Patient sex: M
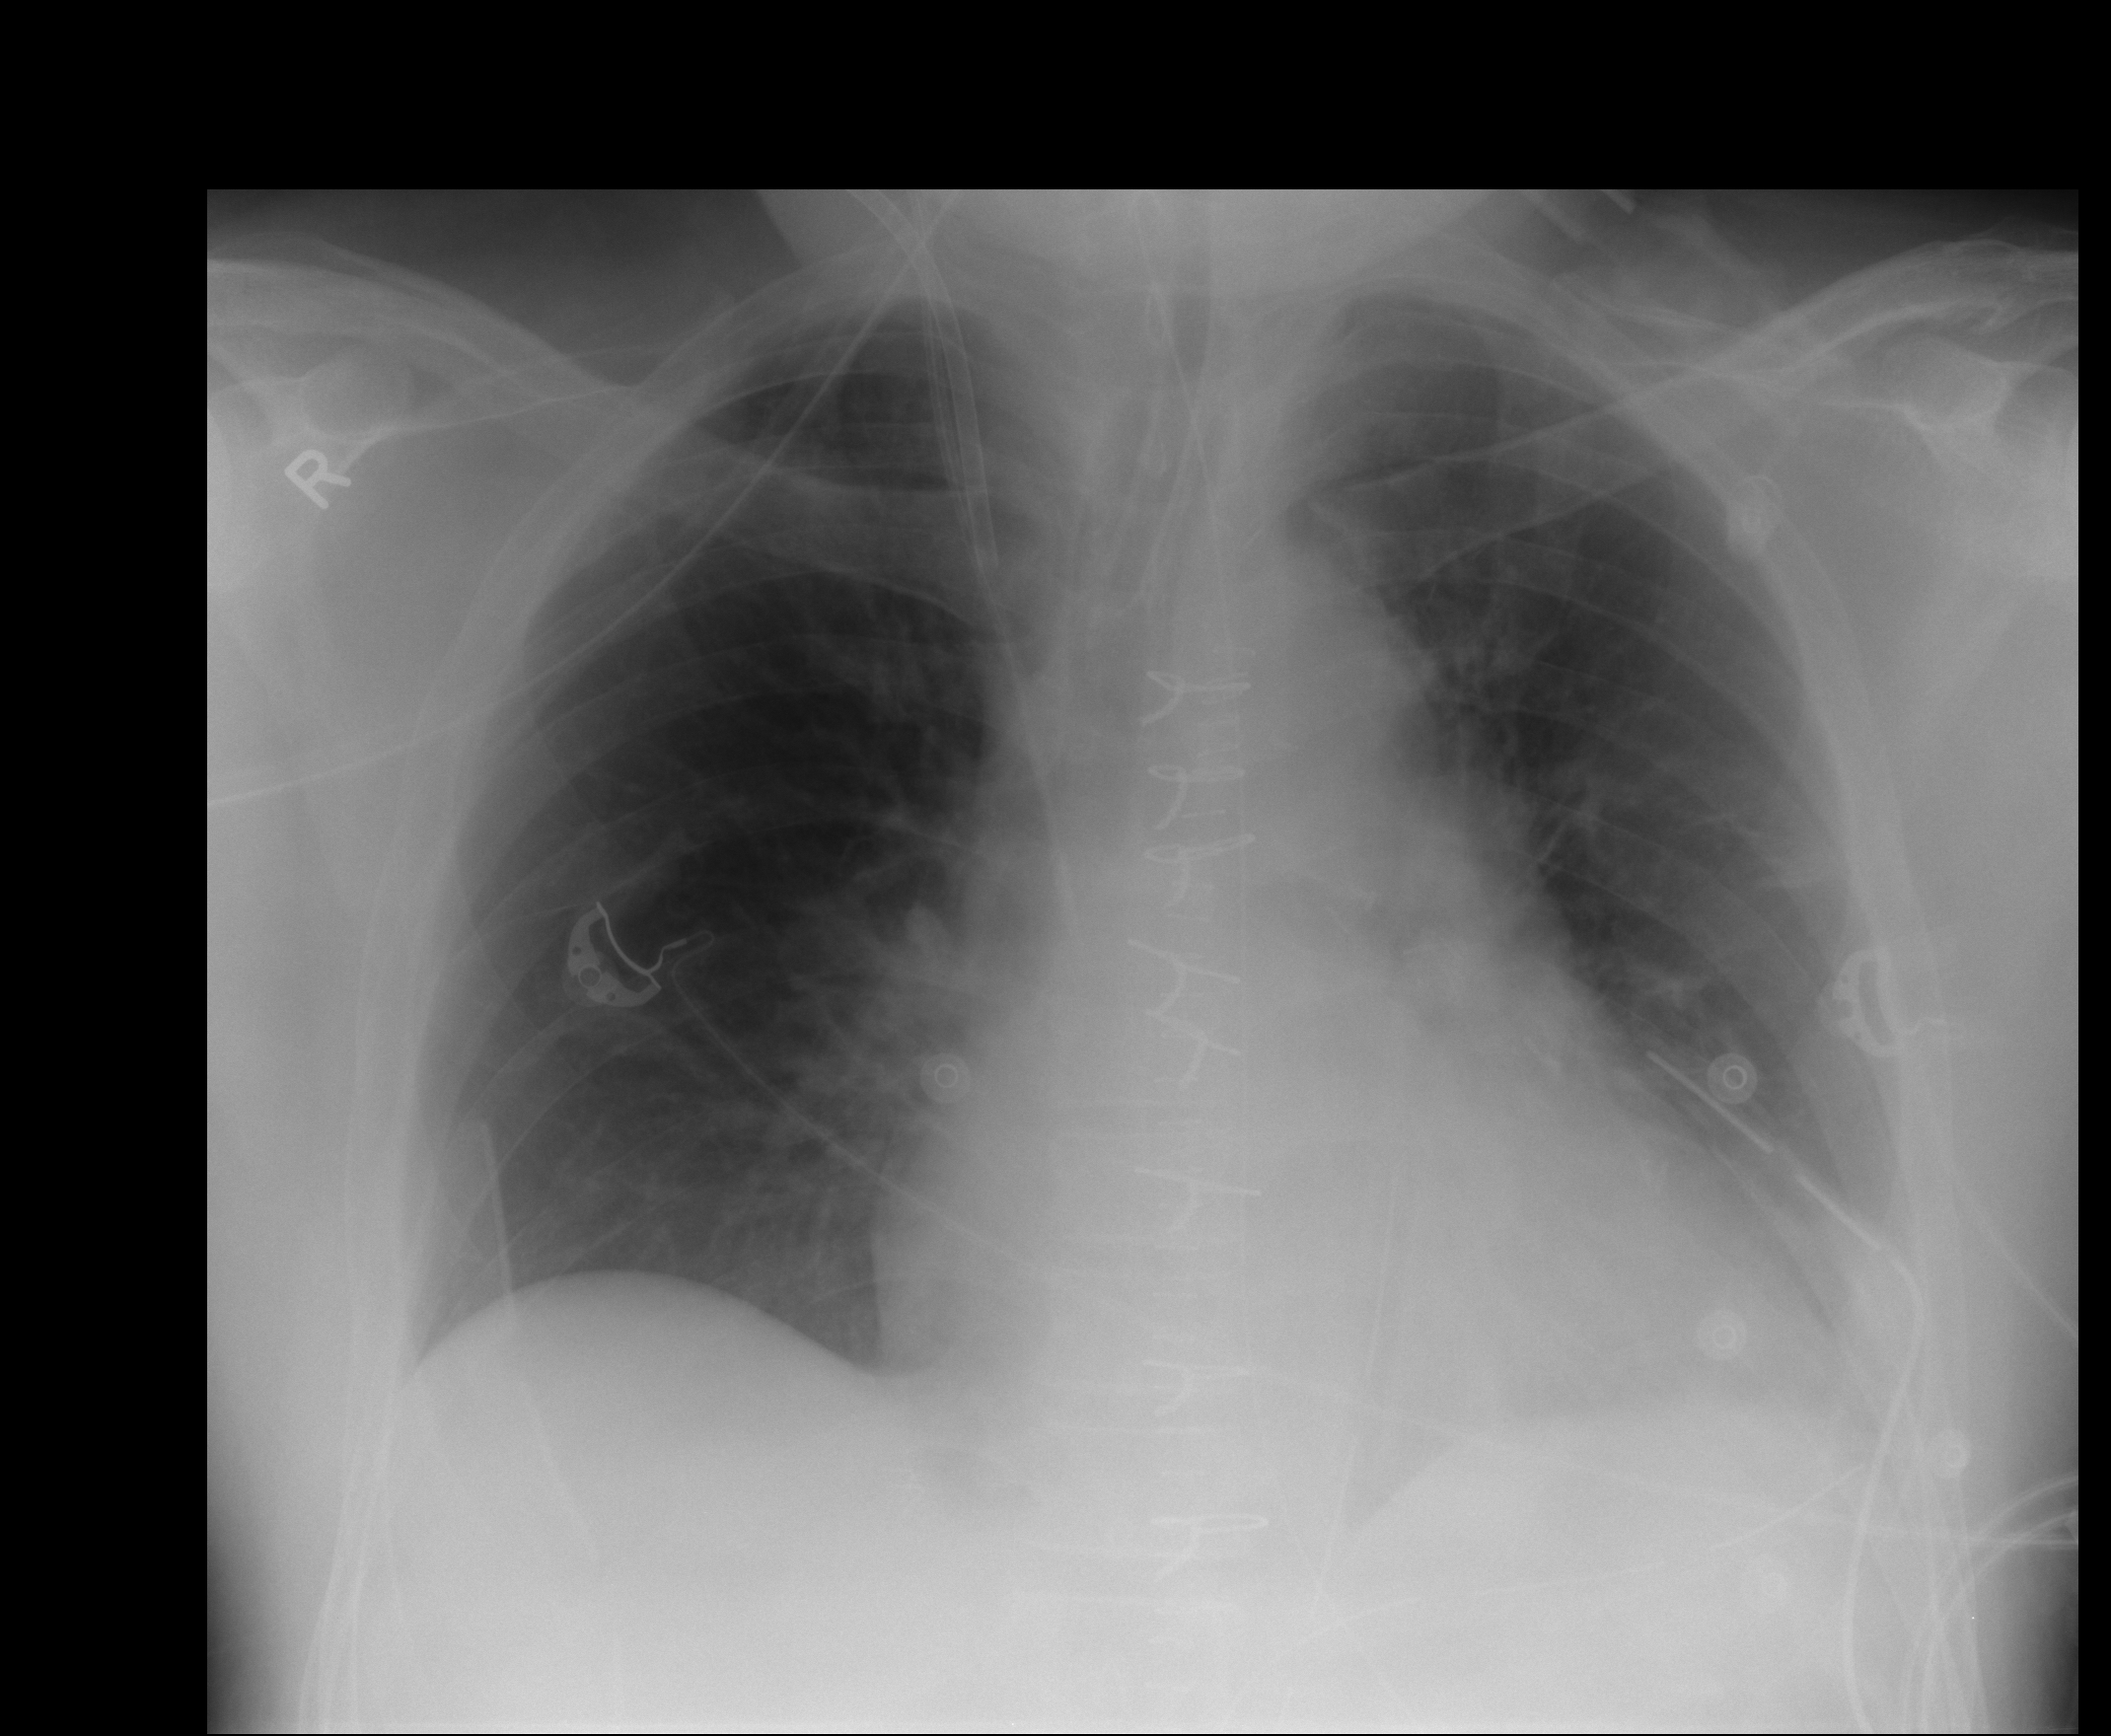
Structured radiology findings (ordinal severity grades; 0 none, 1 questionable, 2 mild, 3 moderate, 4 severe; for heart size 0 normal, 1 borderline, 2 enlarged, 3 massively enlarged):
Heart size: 2
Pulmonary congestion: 2
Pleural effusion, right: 0
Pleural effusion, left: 2
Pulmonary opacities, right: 0
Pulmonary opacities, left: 0
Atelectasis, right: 0
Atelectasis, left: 2